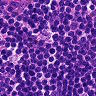
Metastatic tissue present: no